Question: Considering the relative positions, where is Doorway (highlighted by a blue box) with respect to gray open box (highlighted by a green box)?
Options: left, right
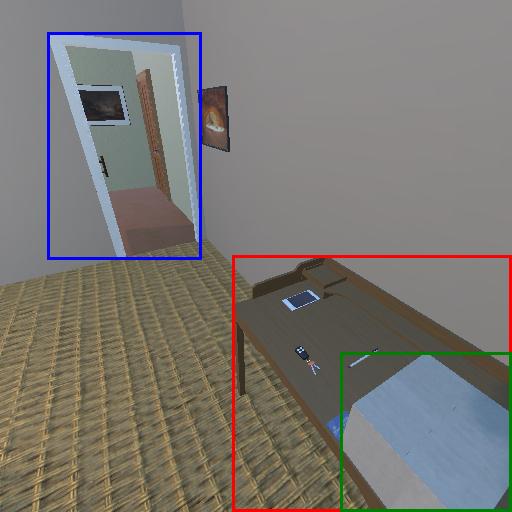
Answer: left